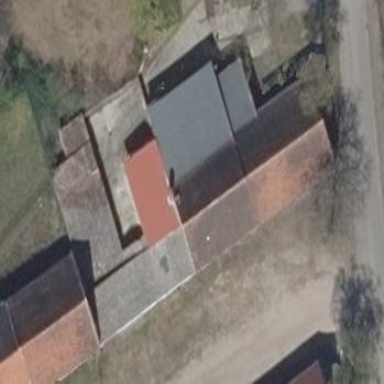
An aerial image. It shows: Rural barn.